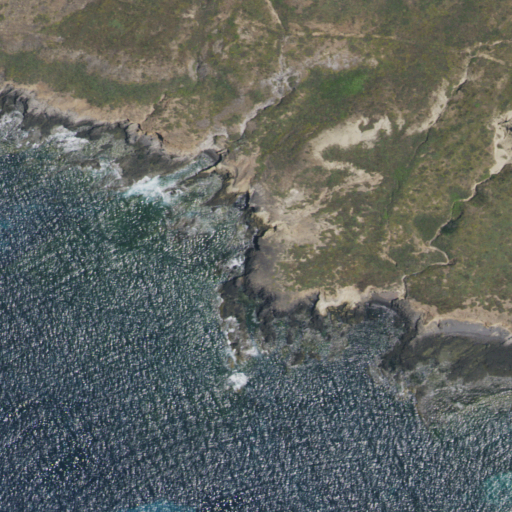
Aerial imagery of cape in California named Sun Point containing open water, shrub, barren land, and grassland